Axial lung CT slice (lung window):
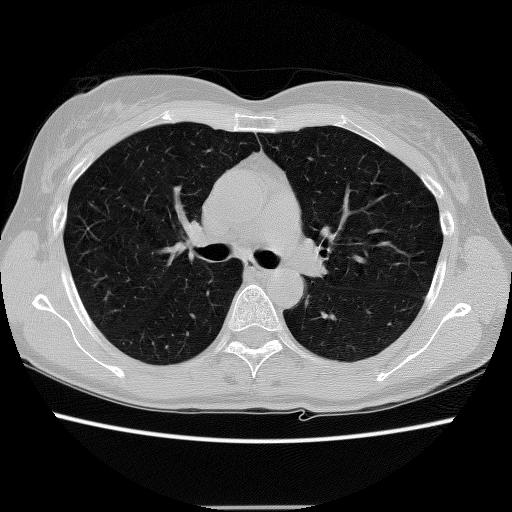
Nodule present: no